Aerial crown-view tile of a tropical tree (Barro Colorado Island, Panama), acquired 20250512:
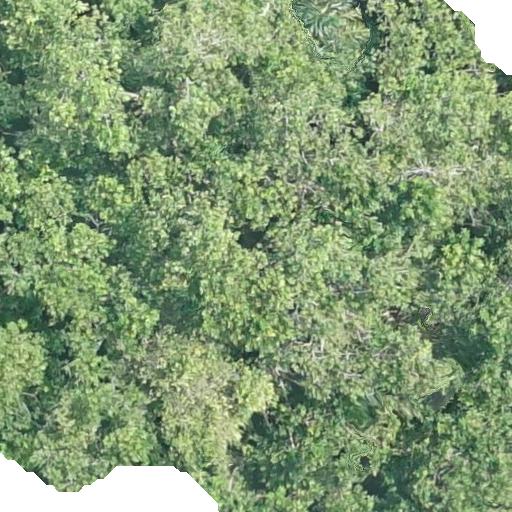
Species: Anacardium excelsum
GBIF accepted scientific name: Anacardium excelsum
Crown area: 591.276 m²